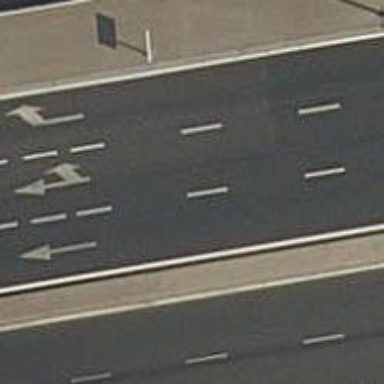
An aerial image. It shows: Tertiary road with asphalt surface that goes over bridge.